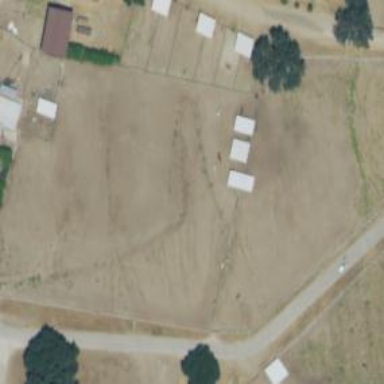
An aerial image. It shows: Pasture for horses enclosed by fence.